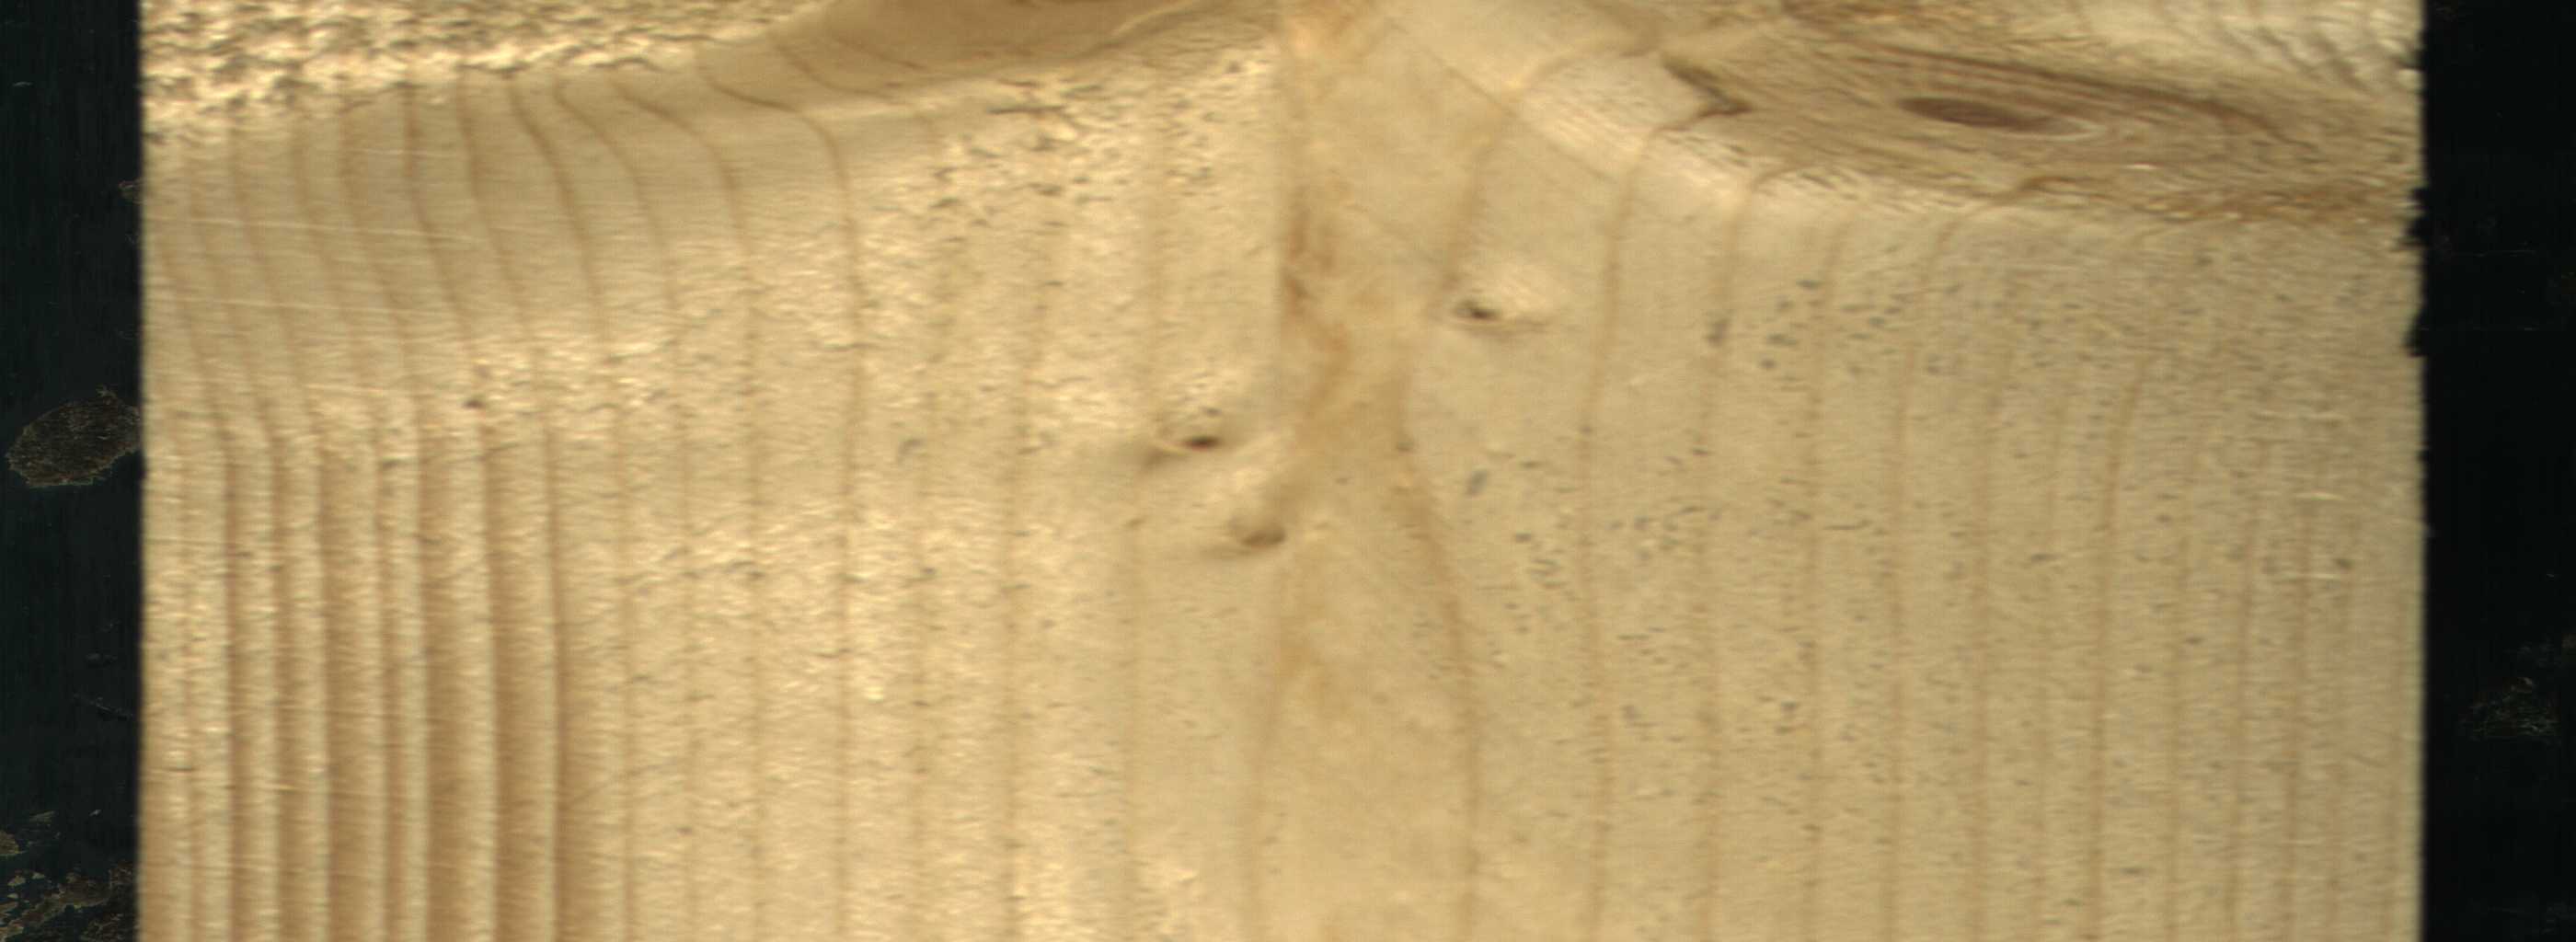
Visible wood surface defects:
Live_Knot
Live_Knot
Live_Knot